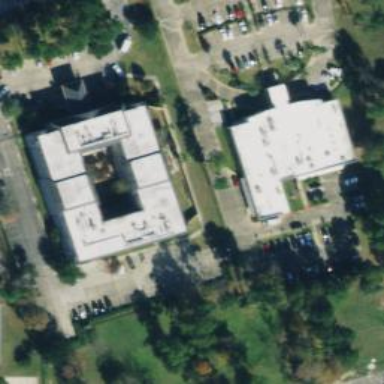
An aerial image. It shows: Healthcare clinic.